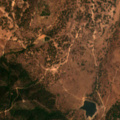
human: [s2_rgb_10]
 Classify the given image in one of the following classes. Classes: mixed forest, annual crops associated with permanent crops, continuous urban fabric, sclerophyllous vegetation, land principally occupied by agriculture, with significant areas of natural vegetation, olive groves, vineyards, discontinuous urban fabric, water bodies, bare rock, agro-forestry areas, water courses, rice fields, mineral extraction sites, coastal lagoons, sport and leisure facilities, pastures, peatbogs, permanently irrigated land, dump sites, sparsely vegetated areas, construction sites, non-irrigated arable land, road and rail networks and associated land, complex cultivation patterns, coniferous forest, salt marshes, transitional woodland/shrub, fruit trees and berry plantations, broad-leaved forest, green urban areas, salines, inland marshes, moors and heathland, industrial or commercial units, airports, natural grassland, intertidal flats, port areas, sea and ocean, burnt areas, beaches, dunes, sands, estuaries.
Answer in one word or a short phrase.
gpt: agro-forestry areas, broad-leaved forest, mixed forest